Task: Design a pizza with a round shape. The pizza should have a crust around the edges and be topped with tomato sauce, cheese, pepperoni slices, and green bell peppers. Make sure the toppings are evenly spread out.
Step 144:
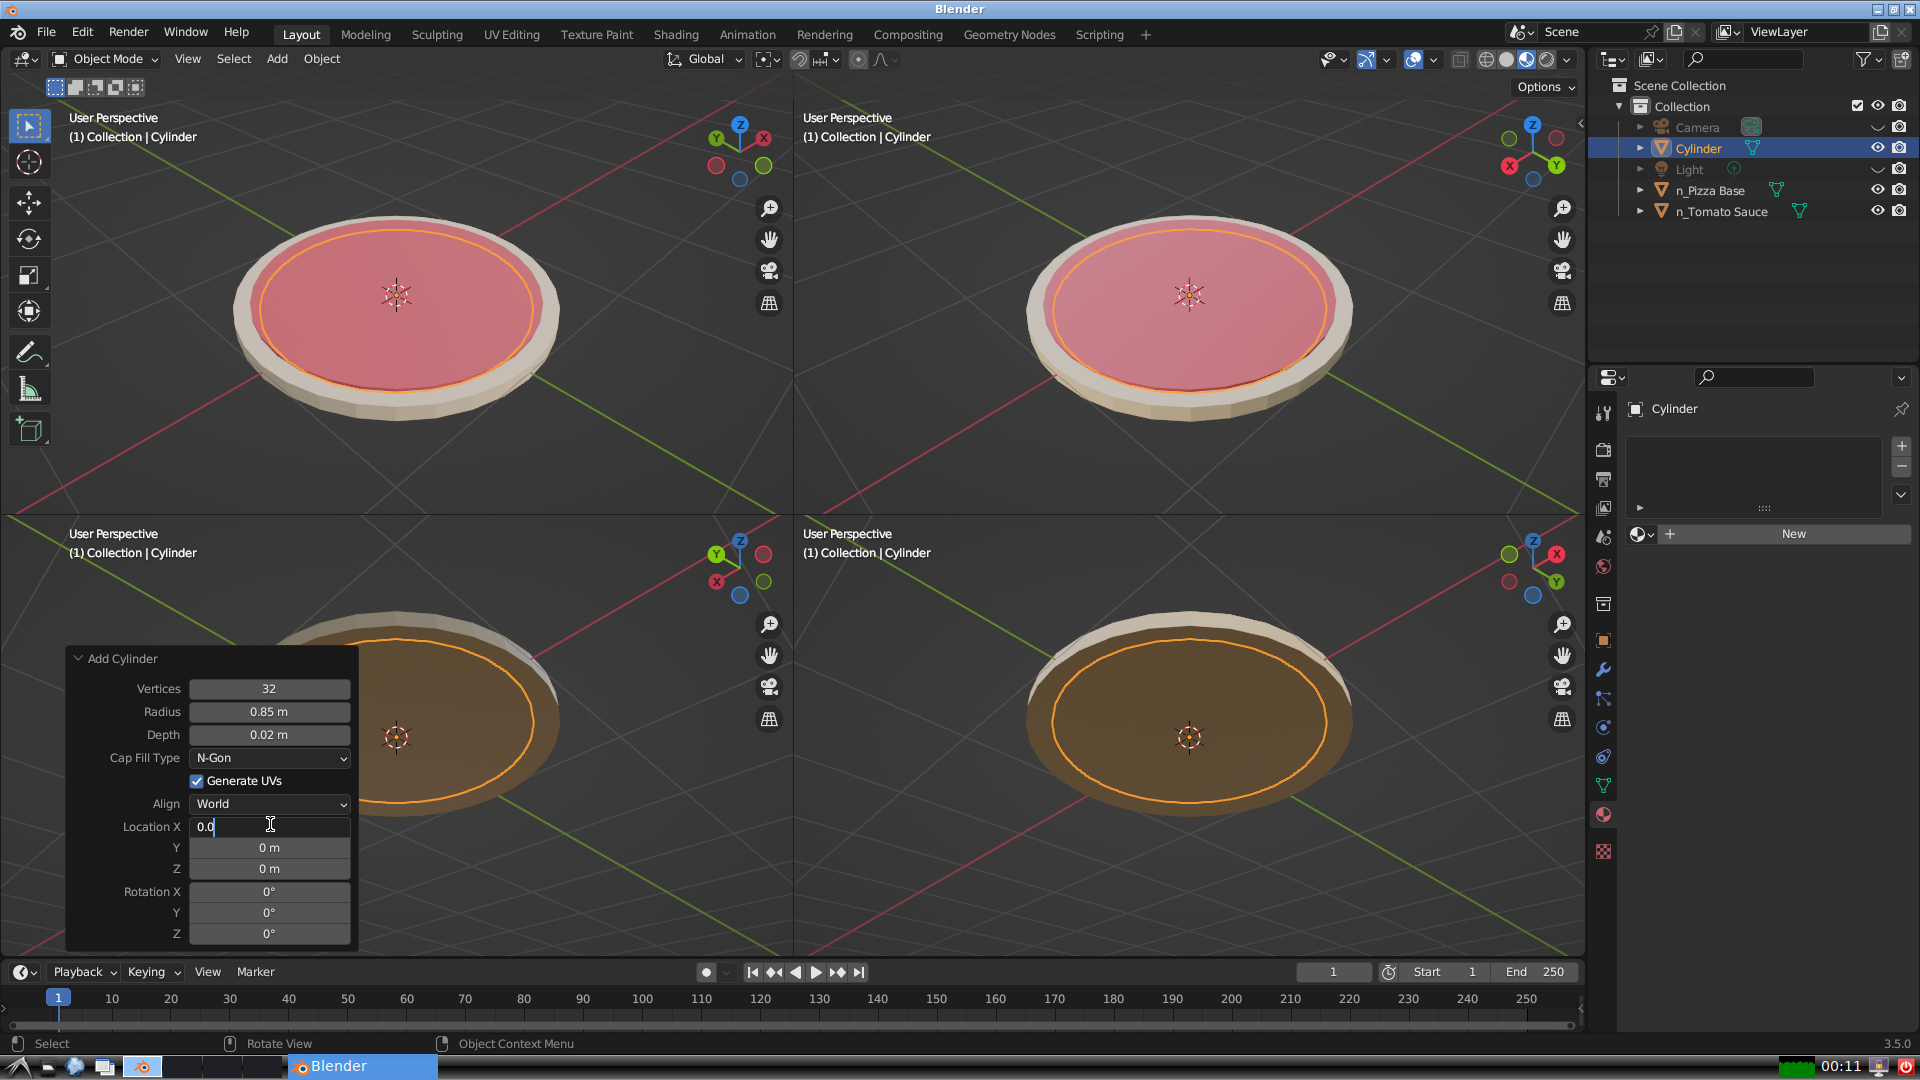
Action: {"key_press": ['Return']}